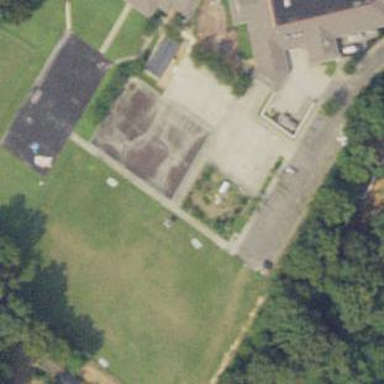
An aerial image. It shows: Basketball court on leisure land pitch.